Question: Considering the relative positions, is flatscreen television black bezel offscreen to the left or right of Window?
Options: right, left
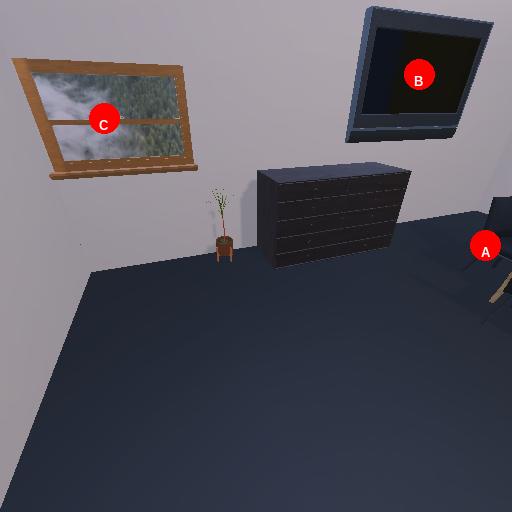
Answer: right